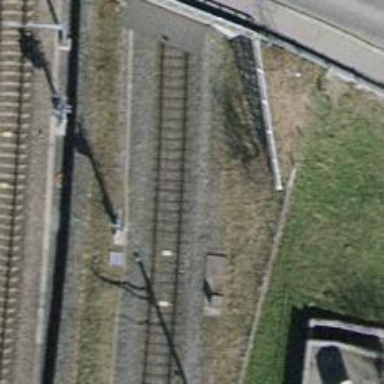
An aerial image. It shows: Railway signal.